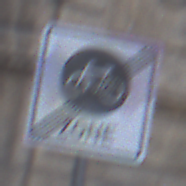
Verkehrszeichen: EndeFahrradzone
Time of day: SunriseSunset
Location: Outdoor (Urban)
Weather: PartlyCloudy
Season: NotSpecified
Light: Natural